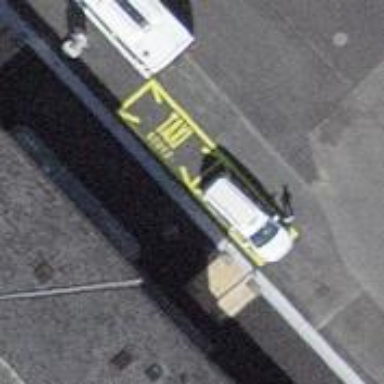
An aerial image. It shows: Taxi stand.